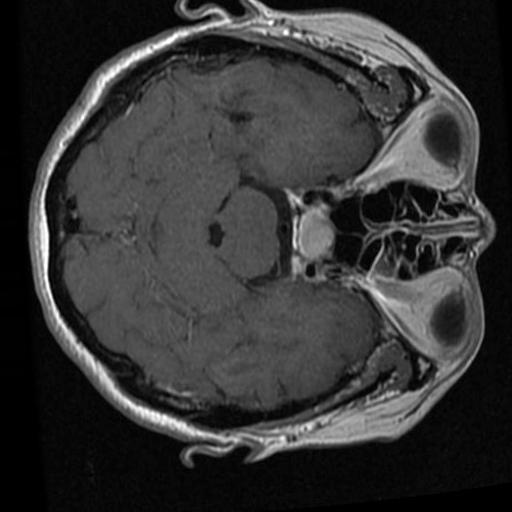
Label: brain_tumor